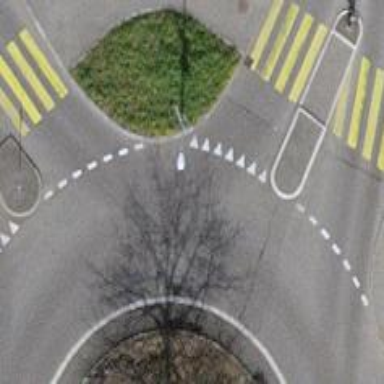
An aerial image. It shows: Secondary road leading to roundabout.